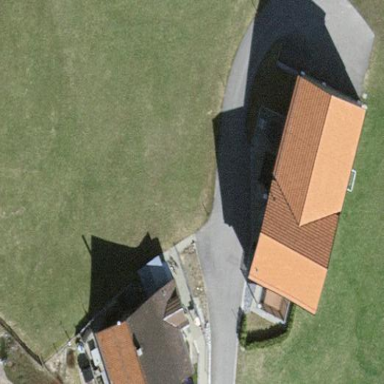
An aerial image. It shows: Simple and straightforward house.